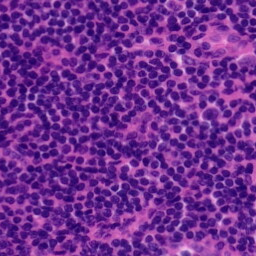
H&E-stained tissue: Tonsil